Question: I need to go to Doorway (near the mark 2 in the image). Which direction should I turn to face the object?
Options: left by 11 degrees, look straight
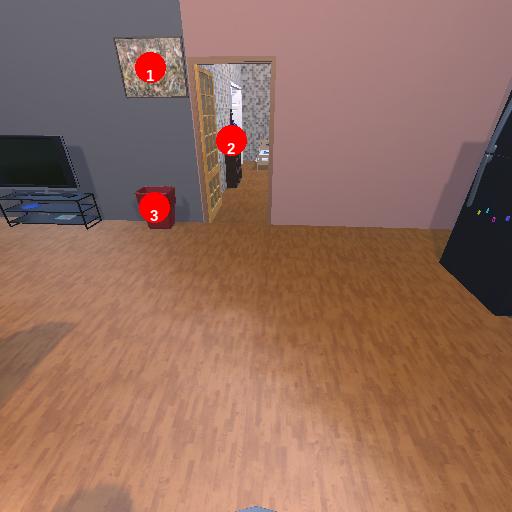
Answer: left by 11 degrees